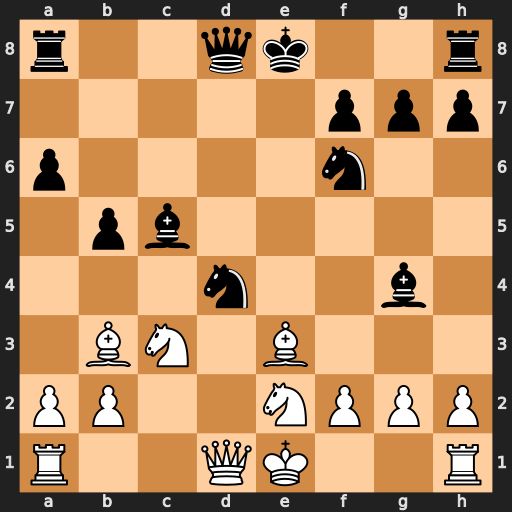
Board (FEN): r2qk2r/5ppp/p4n2/1pb5/3n2b1/1BN1B3/PP2NPPP/R2QK2R
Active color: w
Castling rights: KQkq
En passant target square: -
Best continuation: Bxd4 Bxd4 Qxd4